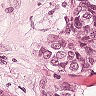
Metastatic tissue present: yes